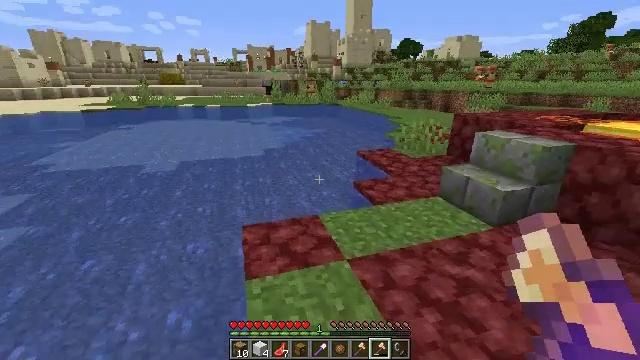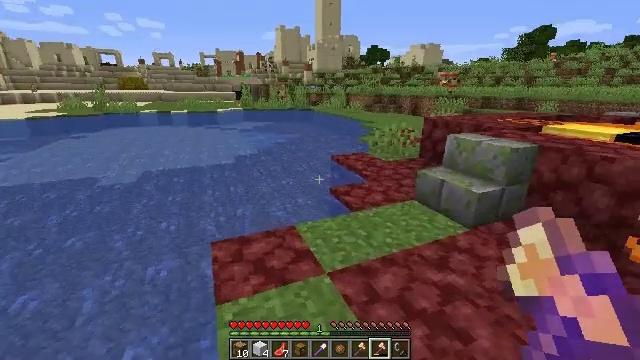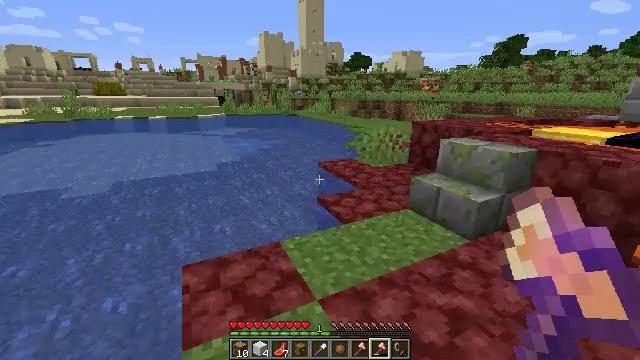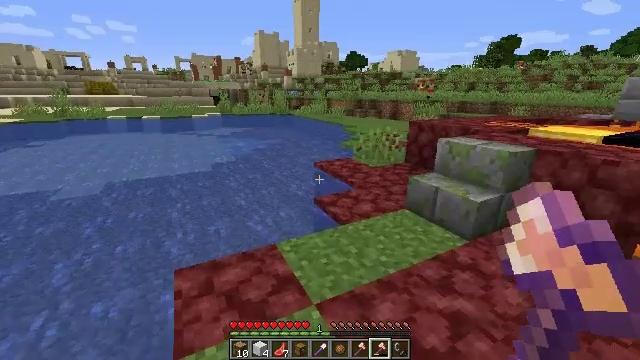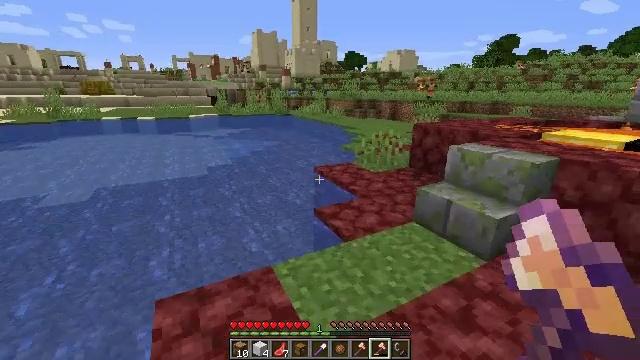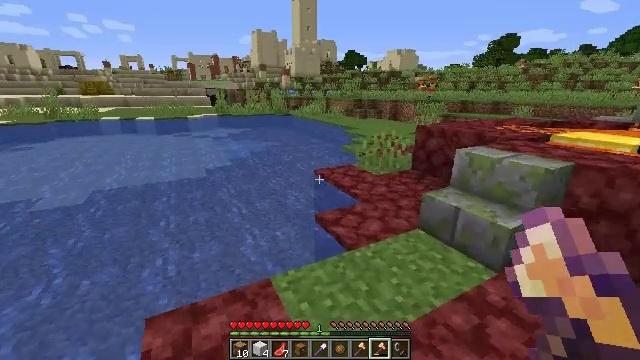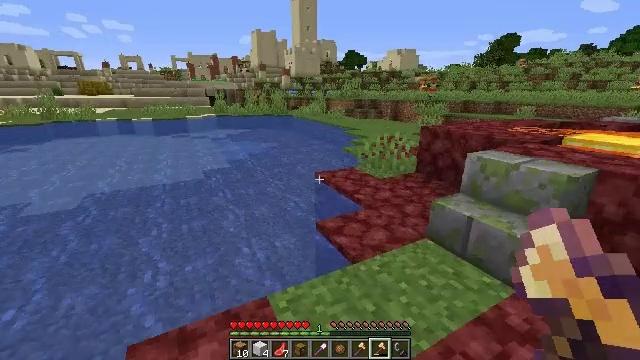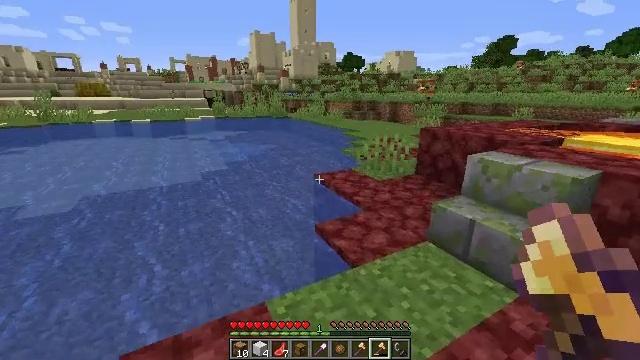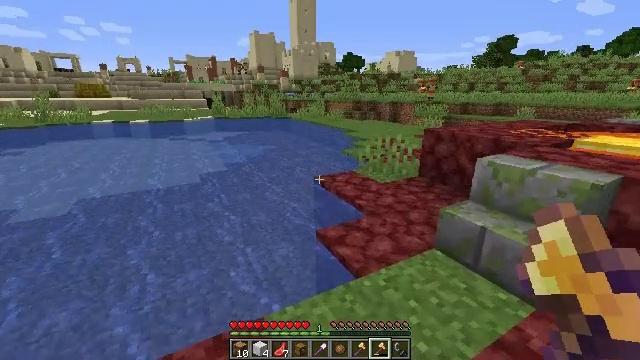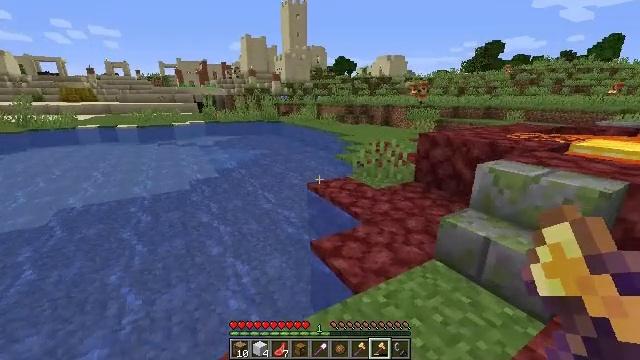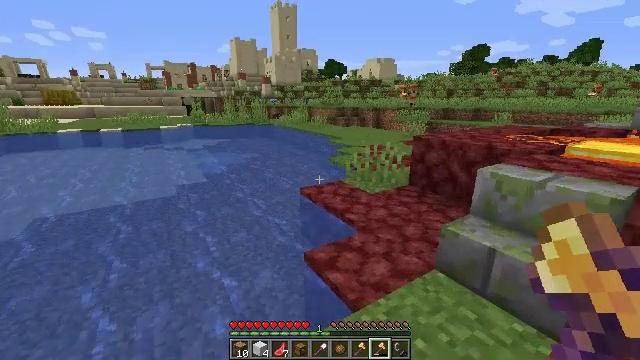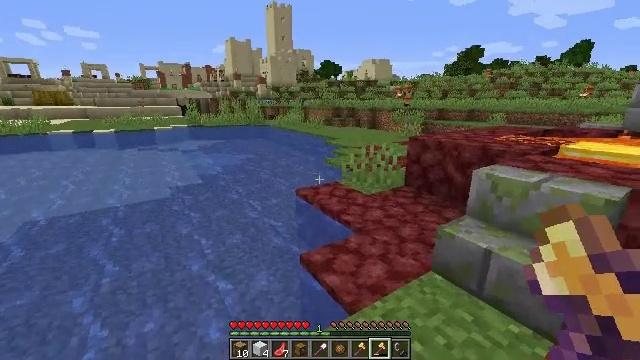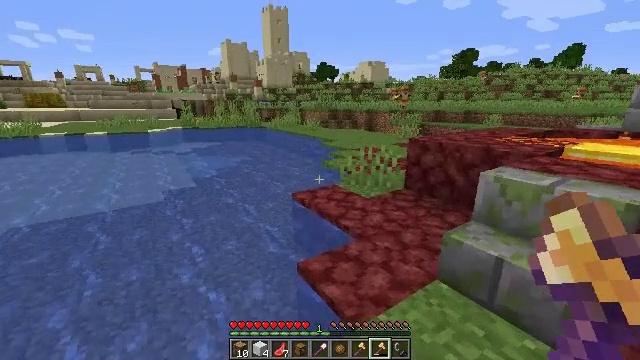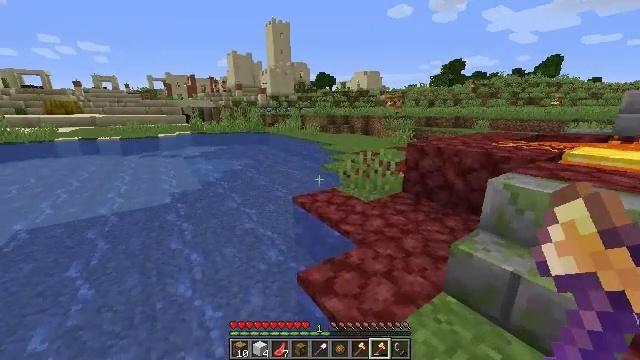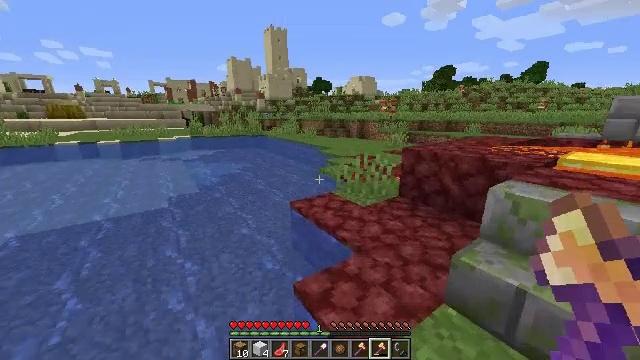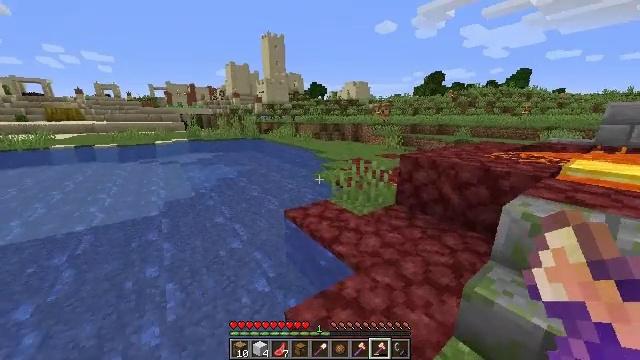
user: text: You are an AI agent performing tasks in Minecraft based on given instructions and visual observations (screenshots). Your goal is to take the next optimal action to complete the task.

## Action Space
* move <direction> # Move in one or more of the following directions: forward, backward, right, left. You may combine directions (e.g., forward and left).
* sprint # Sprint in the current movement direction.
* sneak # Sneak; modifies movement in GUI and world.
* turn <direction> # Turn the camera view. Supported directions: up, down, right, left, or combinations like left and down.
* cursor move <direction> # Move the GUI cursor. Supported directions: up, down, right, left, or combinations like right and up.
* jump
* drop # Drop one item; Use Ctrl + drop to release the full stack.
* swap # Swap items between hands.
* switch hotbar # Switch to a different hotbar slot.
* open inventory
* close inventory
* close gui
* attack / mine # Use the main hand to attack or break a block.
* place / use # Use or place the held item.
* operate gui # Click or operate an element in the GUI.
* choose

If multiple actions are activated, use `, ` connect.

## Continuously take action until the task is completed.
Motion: motion action
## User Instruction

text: Collect the lime bed for later use.
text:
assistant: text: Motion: move forward, turn right
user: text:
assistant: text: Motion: move forward, turn right
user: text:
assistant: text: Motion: move forward
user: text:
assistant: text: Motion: move forward
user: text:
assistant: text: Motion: move forward
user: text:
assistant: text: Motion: no_op
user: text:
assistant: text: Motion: no_op
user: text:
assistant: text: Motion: move forward
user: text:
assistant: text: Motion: move forward, turn right
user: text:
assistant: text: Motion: move forward, turn right
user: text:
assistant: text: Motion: no_op
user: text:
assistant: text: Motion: move forward
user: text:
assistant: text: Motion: move forward
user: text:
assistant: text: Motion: move forward
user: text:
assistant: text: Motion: move forward, turn right
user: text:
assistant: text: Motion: move forward, turn right
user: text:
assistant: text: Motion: move forward, turn right
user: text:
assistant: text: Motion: move forward, turn right
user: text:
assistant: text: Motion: move forward
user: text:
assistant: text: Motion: move forward
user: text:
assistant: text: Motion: move forward
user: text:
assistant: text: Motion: move forward, jump
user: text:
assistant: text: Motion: move forward, jump
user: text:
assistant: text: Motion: move forward, jump
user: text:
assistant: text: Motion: move forward
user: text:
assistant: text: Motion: move forward
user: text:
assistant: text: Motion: move forward
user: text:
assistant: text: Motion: move forward
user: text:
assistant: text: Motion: move forward
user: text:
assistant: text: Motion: move forward